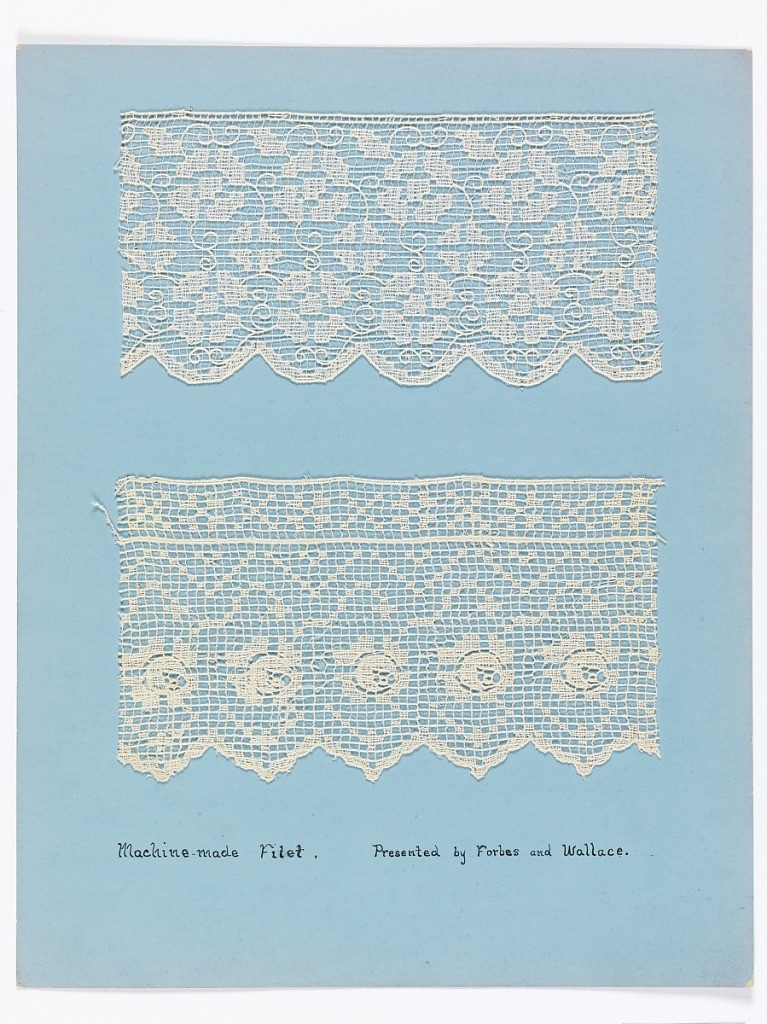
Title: Machine-made openwork samples
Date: ca. 1910
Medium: cardboard, linen, silk, metallic Technique: linen embroidery with ground cloth dissolved Examples of embroidery on net produced by the Schiffli machine Metallic embroidery on net Machine-made openwork in imitation of hand-embroidered net Mostly floral and a few geometric patterns, some designs described as "Spanish" Imitation hand-made filet Machine filet Imitation filet crochet Ploven (burnt-out lace) Fancy curtain lace made on the Levers machines Real filet (handmade) next to Machine-made filet Spotted curtain nets, made chiefly at Nottingham, England and Caudry, France.
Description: Samples of machine-made openwork and several examples of hand made lace mounted on boards. They imitate hand-embroidered net, crochet, or needlepoint.  All are floral patterns plus a few of early 1920's geometric style.
"Embroidered net" produced by the Schiffli Machine.